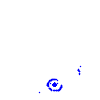
Particle: pion